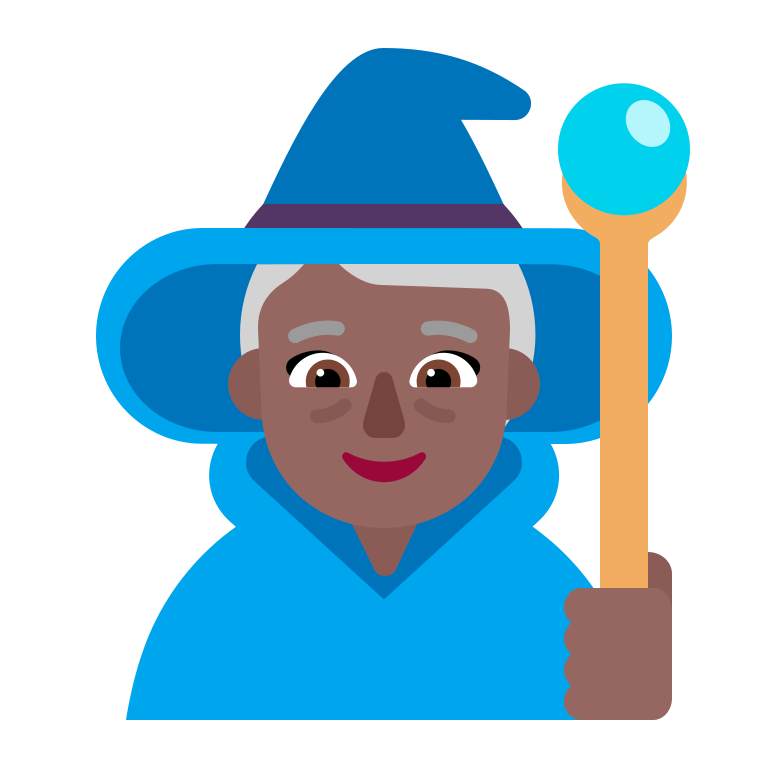
woman mage flat  dark